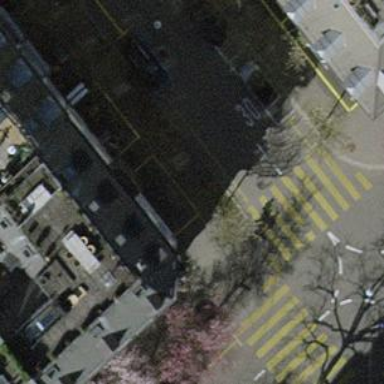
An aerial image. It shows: Avenue lined with trees.